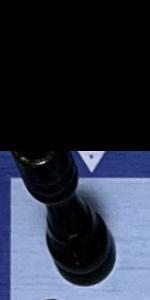
Label: Rook_Black